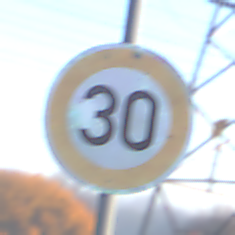
Verkehrszeichen: Geschwindigkeit30
Umgebung: Outdoor, Nature
Tageszeit: Dawn
Wetter: Clear
Licht: Natural
Jahreszeit: NotSpecified
Kontrast: LowContrast